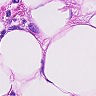
Metastatic tissue present: yes